Question:
When I want to click the Add Icon, the icon hides away and the pageview itself is looking strange. Anay ideas?
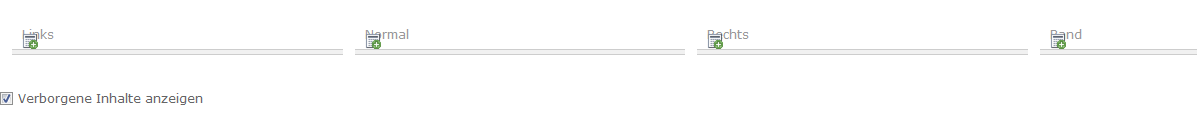
Answer: I found out what caused the problem:
Uninstalling the extension "gridelements" was the problem.
After reinstalling the extension, the pageview is working as expected. (But I have not found a solution to fix the problem itself)